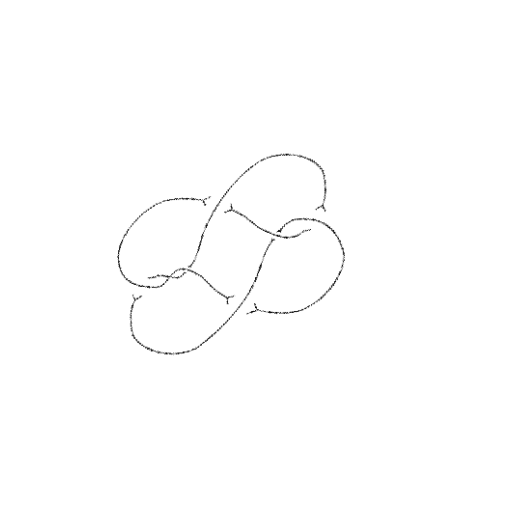
Crossing number: 7